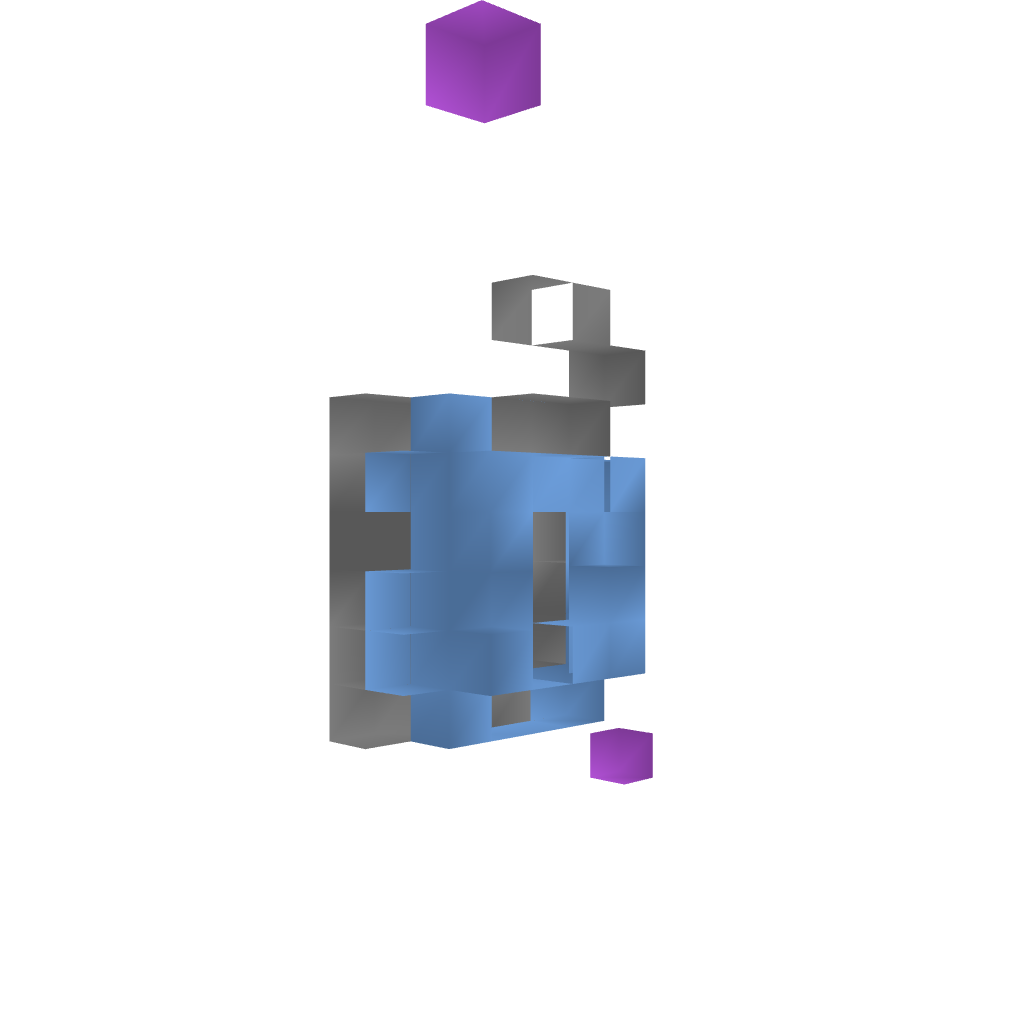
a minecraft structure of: Door 4x4 + 2x2 bad low quality